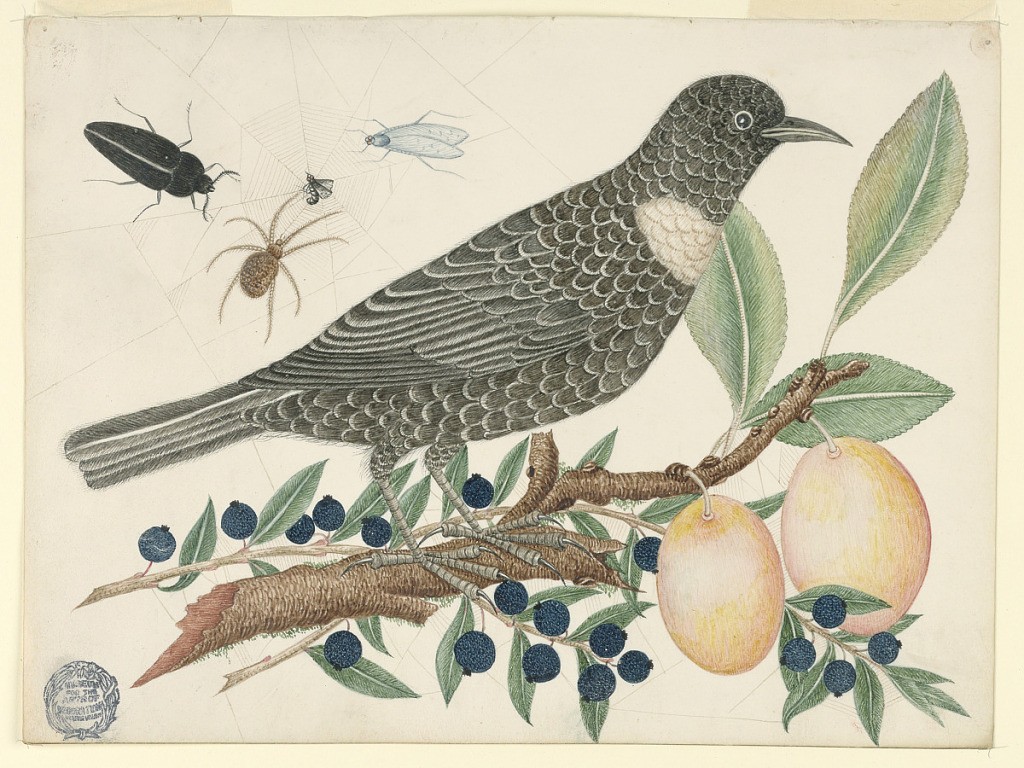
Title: Black Bird witth Blueberries and Apricots
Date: ca. 1800–1830
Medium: Pen and ink, graphite on coated wove paper
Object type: Drawing
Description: Black Bird witth Blueberries and Apricots